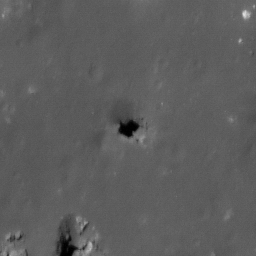
Pit: Jackson 1a
Host crater: Jackson
Host type: impact_melt
Lunar coordinates: latitude 22.421, longitude 196.287